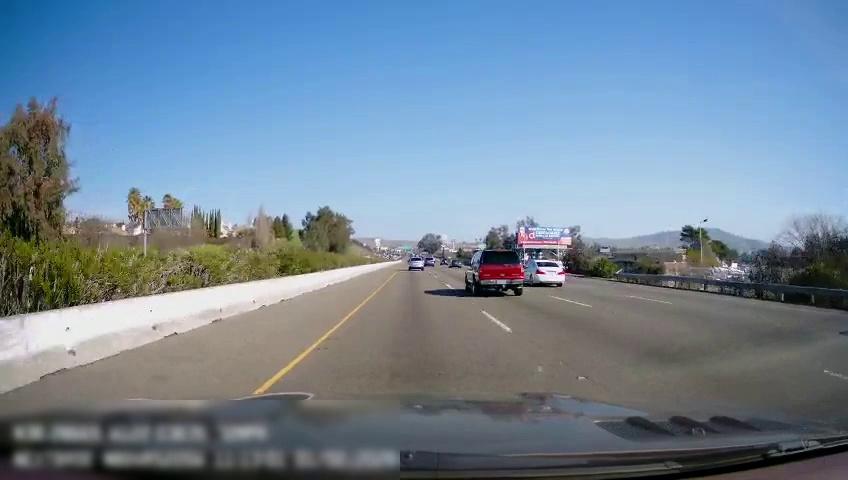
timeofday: Day
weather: Sunny
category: Drivable Space
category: Vehicles | Car
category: Vehicles | Car
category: Vehicles | Car
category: Vehicles | SUV
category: Vehicles | SUV
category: Lanes | Alternate Lane
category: Lanes | Current Lane
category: Lanes | Current Lane
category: Lanes | Alternate Lane